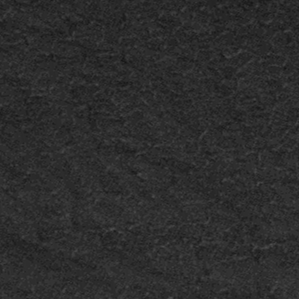
Label: frost